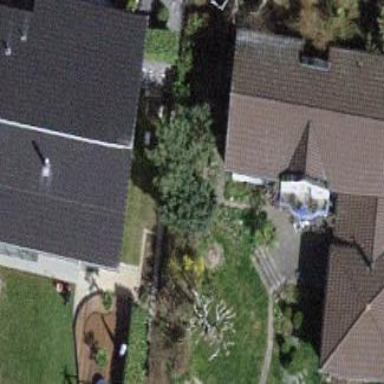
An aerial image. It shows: Simple and straightforward house.